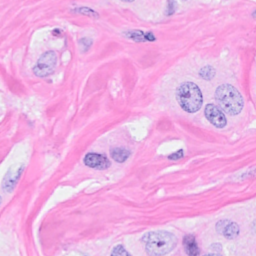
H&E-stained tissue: Breast